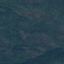
Land use / land cover class: Forest